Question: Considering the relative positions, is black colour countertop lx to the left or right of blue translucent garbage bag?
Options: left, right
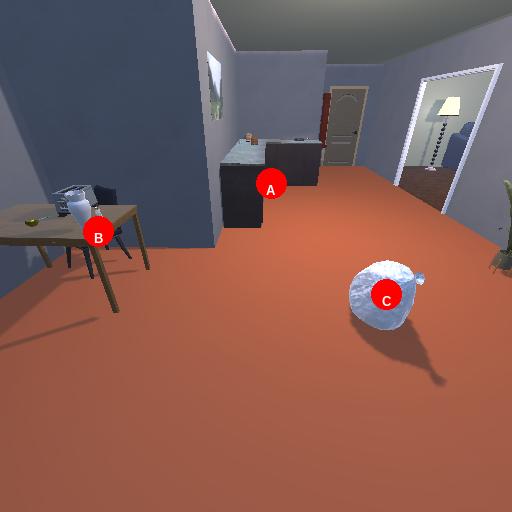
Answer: left